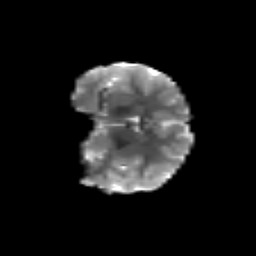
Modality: T2w
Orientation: coronal
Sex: female
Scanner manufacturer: siemens
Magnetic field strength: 3 T
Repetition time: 5 s
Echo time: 0.071 s